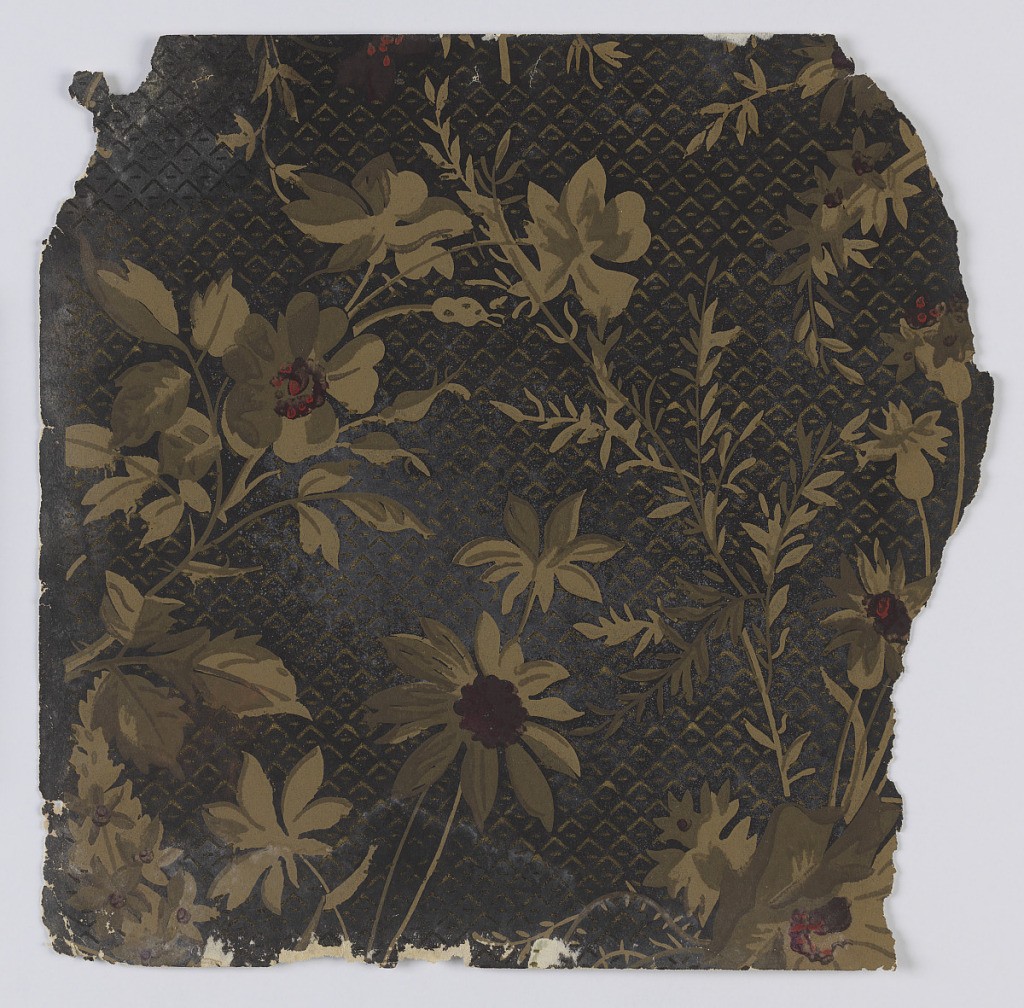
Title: Sidewall sample
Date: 1880–90
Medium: Machine-printed on paper
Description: Fragmentary wallpapers from sample book, including aesthetic-style and Anglo-Japanesque designs.

72 pages of samples.